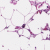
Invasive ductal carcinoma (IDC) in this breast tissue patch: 0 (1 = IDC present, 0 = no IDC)